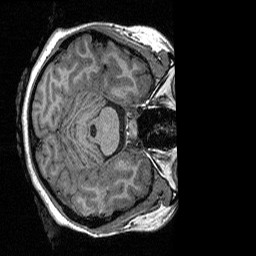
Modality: T1w
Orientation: axial
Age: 32
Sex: female
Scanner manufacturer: siemens
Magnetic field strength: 3 T
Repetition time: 2.3 s
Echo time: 0.00298 s